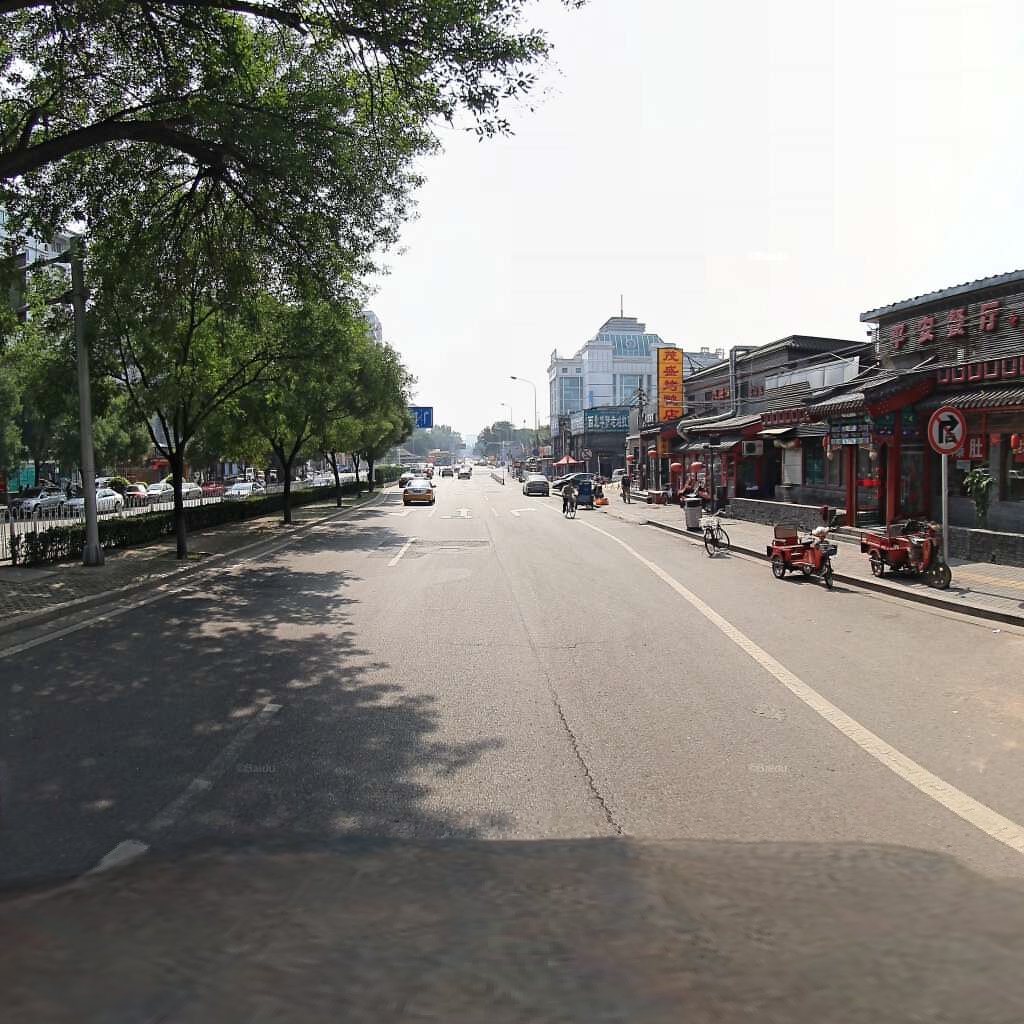
Region: Dongcheng
Road damage annotations: longitudinal crack, transverse crack